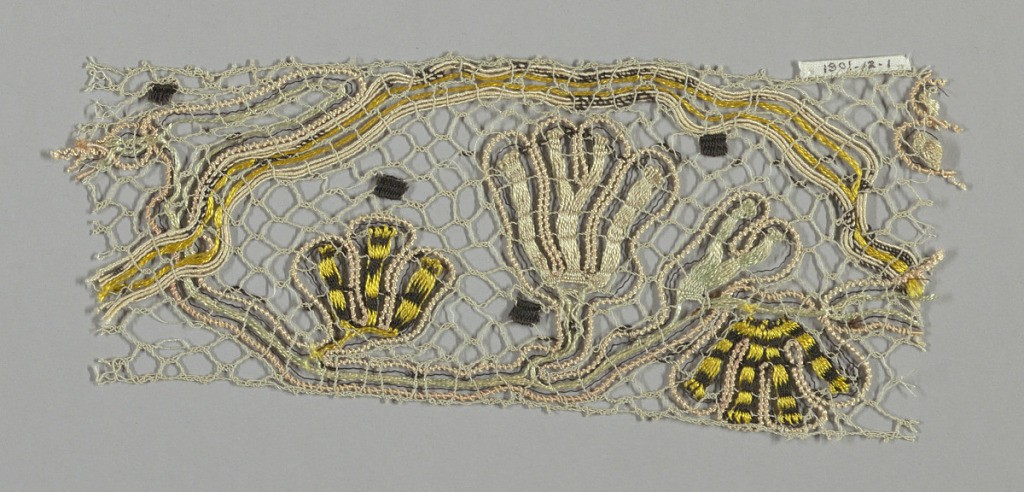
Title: Fragment
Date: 19th century
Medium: silk Technique: bobbin lace
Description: Multicolored floral design with ground in pale green silk